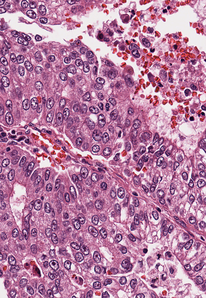
Tumor epithelial tissue: yes
Tumor-associated stroma tissue: yes
Normal tissue: no